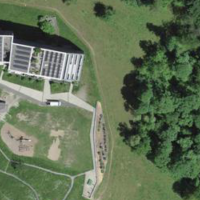
EUNIS habitat code: 55
Species observed at this site:
Linaria vulgaris